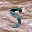
Label: 5